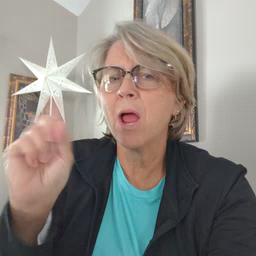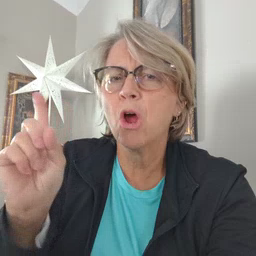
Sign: where